Aerial crown-view tile of a tropical tree (Barro Colorado Island, Panama), acquired 20250616:
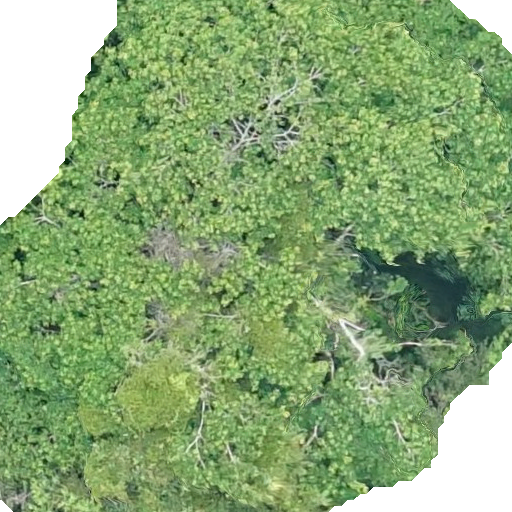
Species: Hura crepitans
GBIF accepted scientific name: Hura crepitans
Crown area: 427.248 m²